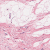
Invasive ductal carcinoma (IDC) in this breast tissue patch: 0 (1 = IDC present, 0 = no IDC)